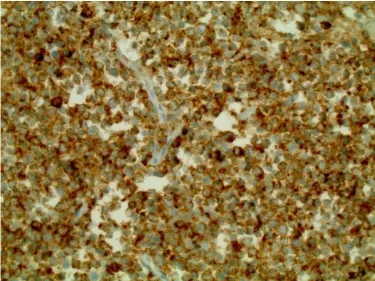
The cells labeled with the synaptophysin stain at 100X, which strongly demonstrates neuroendocrine carcinoma.
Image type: pathology (immunostaining)